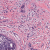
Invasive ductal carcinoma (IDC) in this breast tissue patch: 1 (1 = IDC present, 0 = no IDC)